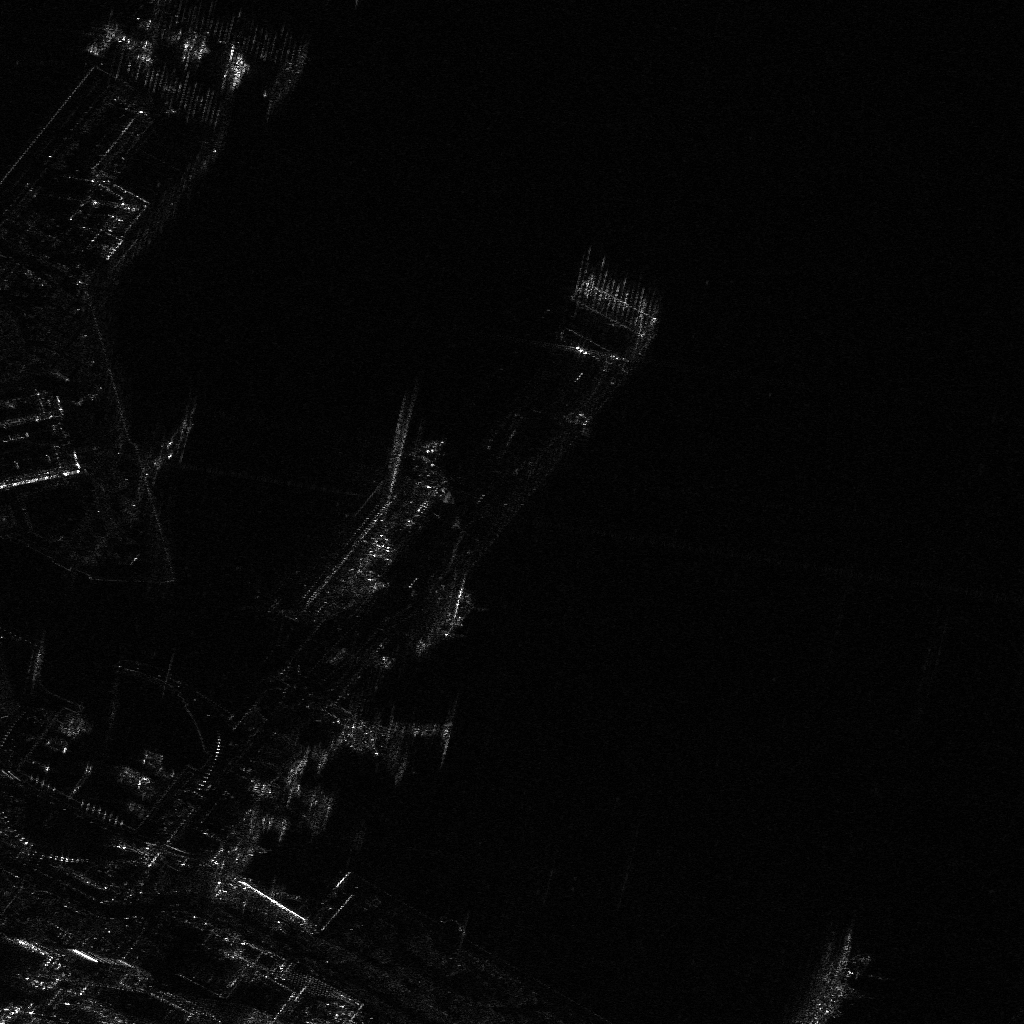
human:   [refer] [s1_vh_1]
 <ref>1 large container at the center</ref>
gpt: <box>[[43, 55, 45, 65, 34]]</box>

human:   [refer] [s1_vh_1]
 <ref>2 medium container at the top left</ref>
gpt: <box>[[21, 4, 22, 8, 17], [22, 4, 23, 8, 17]]</box>